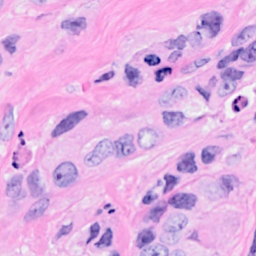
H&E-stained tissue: Breast